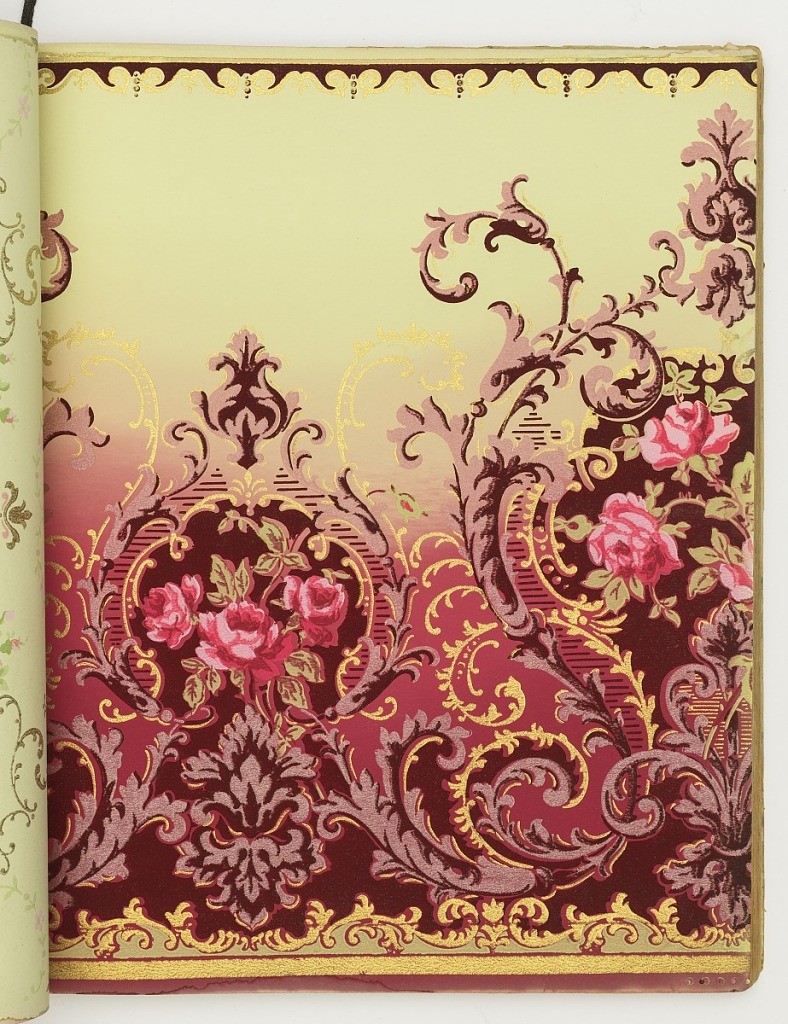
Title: Alfred Peats Prize Wallpaper
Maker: Alfred Peats Company
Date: ca. 1910
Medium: Machine-printed paper
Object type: Sample book
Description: Sample book contains mostly floral medallion papers in matched sets with several patterns available in mulitple colorways. Each set includes a sidewall, frieze and ceiling paper.